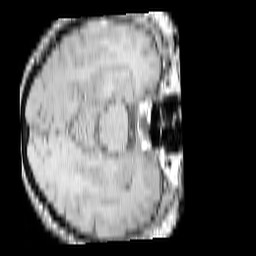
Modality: T1w
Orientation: axial
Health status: ill
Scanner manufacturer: philips
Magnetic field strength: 3 T
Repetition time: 0.3787 s
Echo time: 0.002908 s